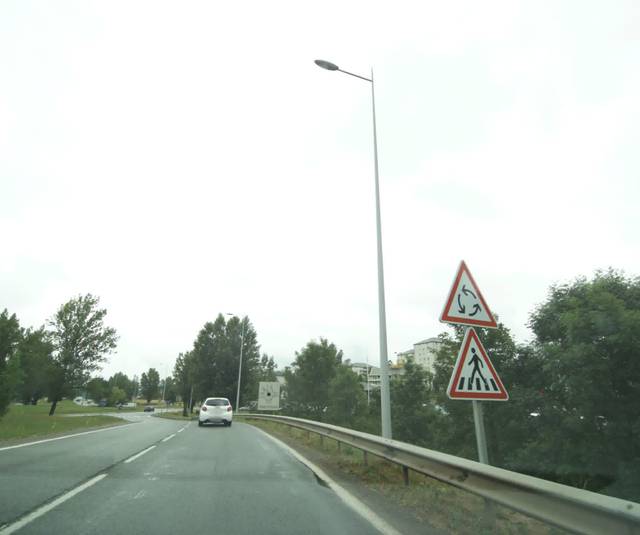
Region: France
Coordinates: 44.36, 2.569